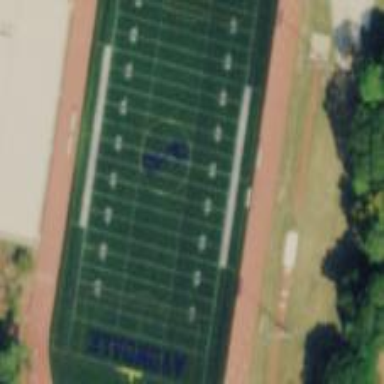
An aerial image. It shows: American football pitch for leisure and sport activities.